Interaction volume radius: 5 \u00c5
Interaction volume height: 25 \u00c5
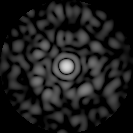
Disorder parameter: 0.8303